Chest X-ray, AP view. Patient: 54 years old, sex F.
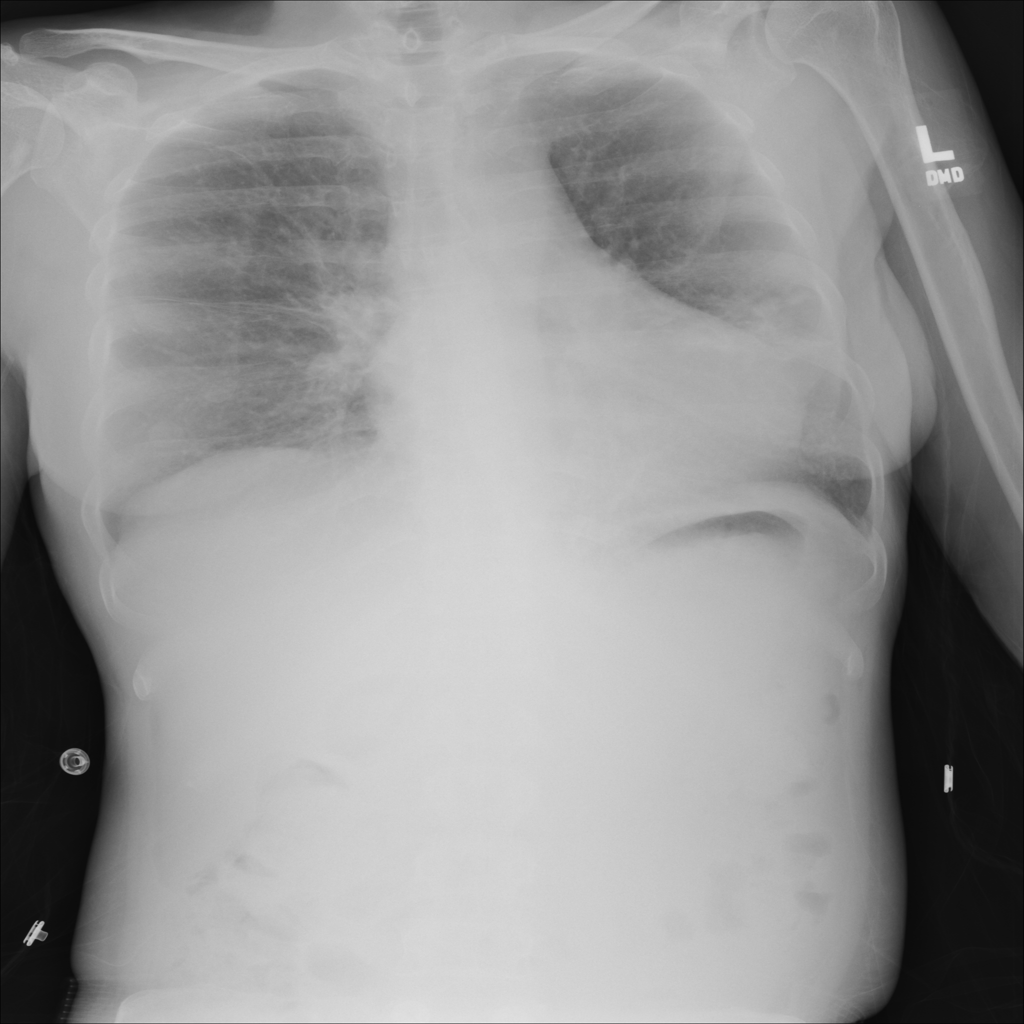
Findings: No Finding